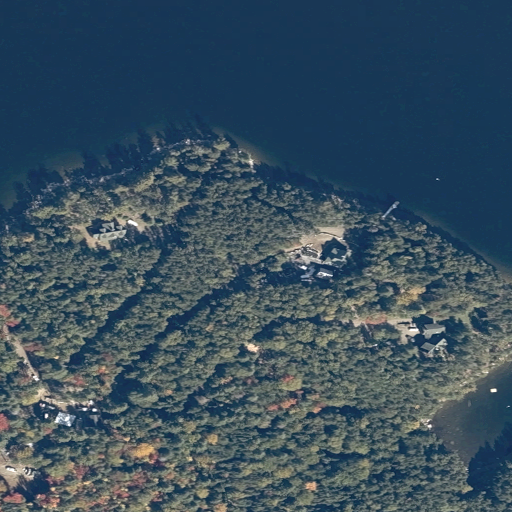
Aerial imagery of cape in Maine named Birch Point containing evergreen forest, open water, grassland, open development, low intensity development, herbaceous wetlands, and mixed forest